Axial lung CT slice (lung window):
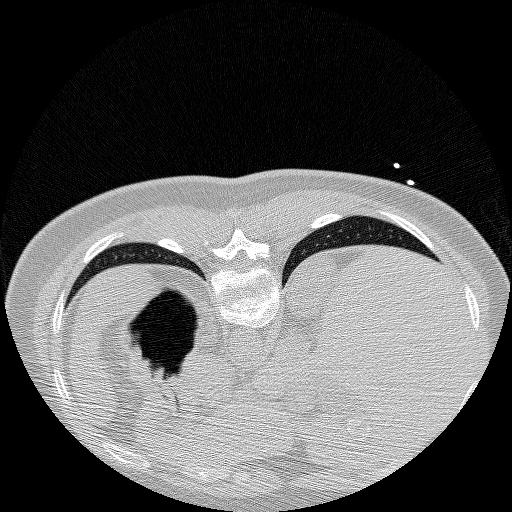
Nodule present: no